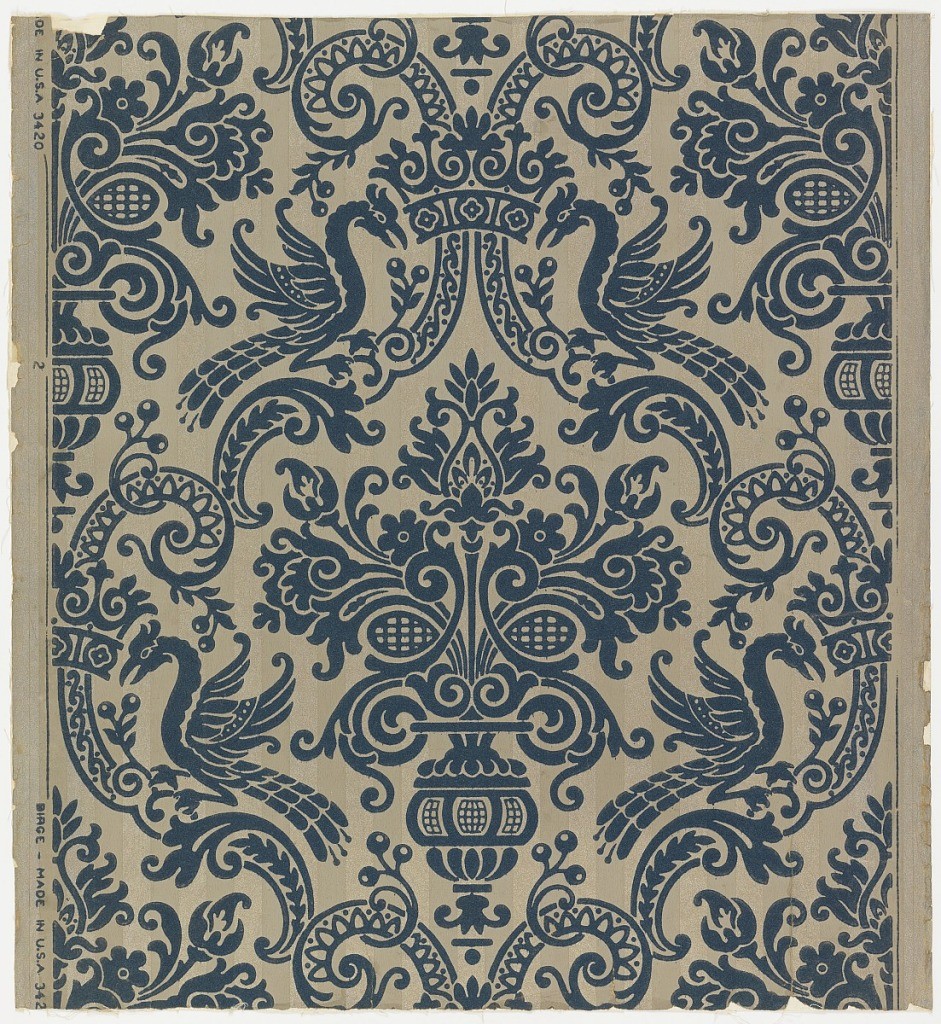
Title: Sidewall
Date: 1910–15
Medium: Machine-printed and flocked
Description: Vertical stripes of gray, and silvery metal powder, overprinted with design in blue flock of late 17th century style, of type found in brocades. Printed in color and metal powder, with blue flock.